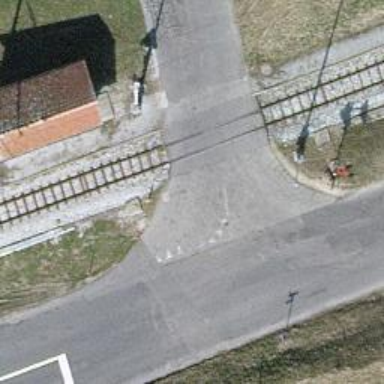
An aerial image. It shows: Railway level crossing.